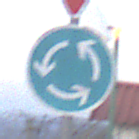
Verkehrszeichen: Kreisverkehr
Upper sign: VorfahrtGewaehren
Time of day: SunriseSunset
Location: Outdoor (Suburban)
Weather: Clear
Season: NotSpecified
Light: Natural